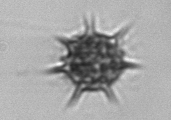
Label: Dictyocha